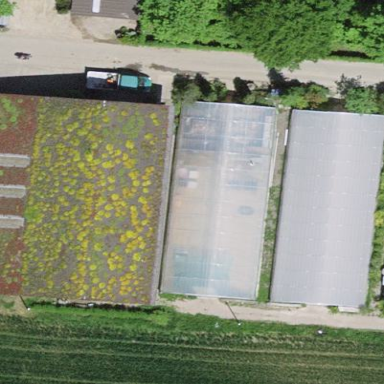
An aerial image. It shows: Area dedicated to greenhouse horticulture.